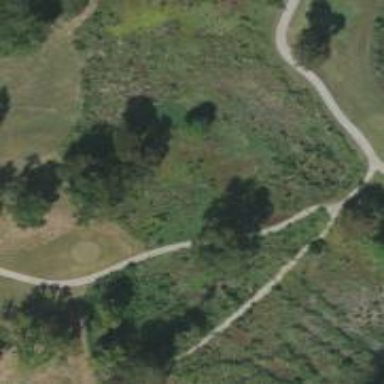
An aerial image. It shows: Path for golf carts.